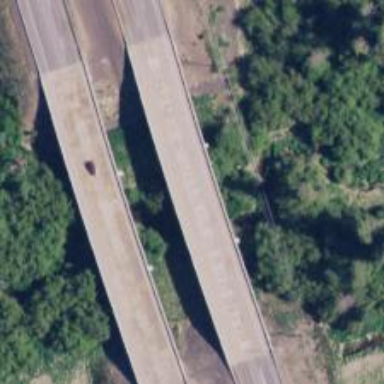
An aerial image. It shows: Trunk link highway bridge.